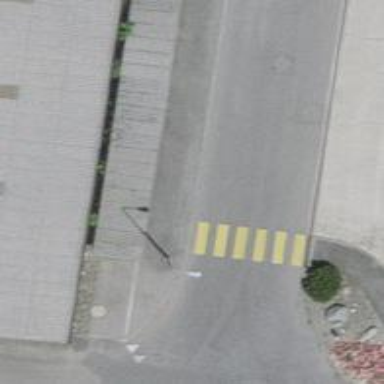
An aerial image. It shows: Zebra crossing on the road.